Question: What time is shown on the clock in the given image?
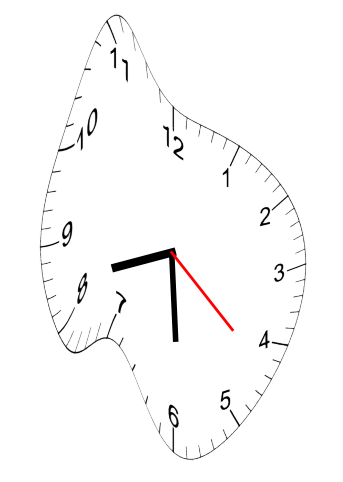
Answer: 08:29:22